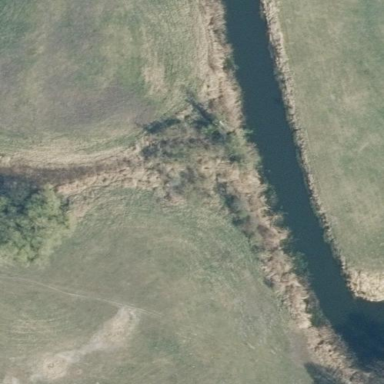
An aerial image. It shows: Wetland area dominated by reedbeds.